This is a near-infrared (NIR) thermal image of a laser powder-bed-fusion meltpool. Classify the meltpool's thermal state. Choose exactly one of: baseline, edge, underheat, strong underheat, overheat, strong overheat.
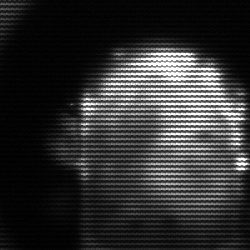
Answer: baseline